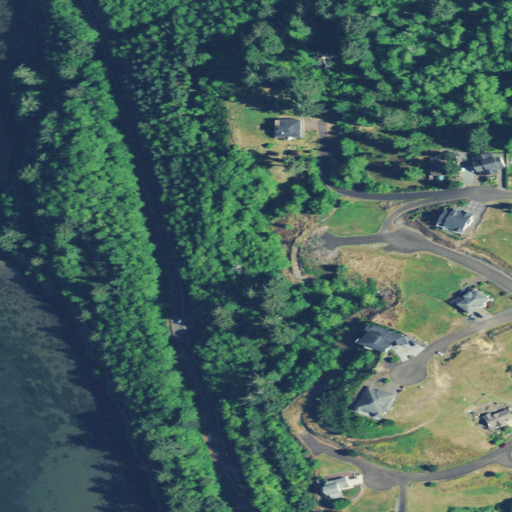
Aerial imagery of cape in Oregon named Sandstone Point containing evergreen forest, open development, low intensity development, open water, barren land, mixed forest, herbaceous wetlands, medium intensity development, and woody wetlands